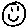
Label: smiley face